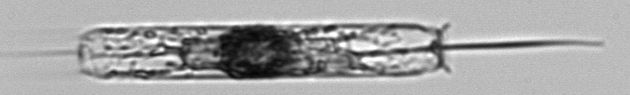
Label: Ditylum_brightwellii